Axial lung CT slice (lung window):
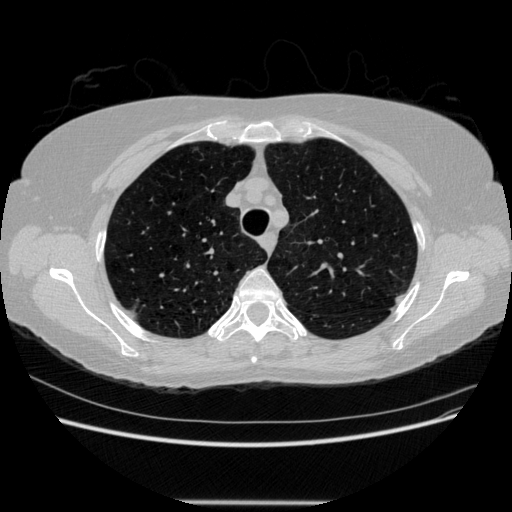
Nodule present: no